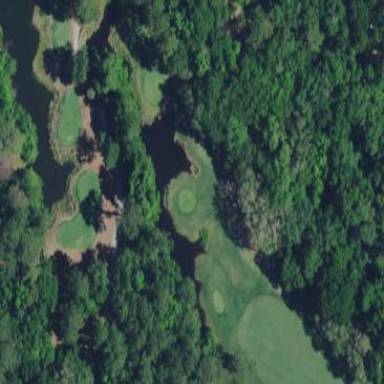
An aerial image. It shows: Water hazard on golf course. The hazard is natural water feature.